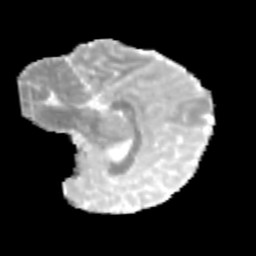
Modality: MD
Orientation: sagittal
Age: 9
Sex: female
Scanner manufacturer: siemens
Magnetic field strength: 3 T
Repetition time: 3.8 s
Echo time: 0.07 s